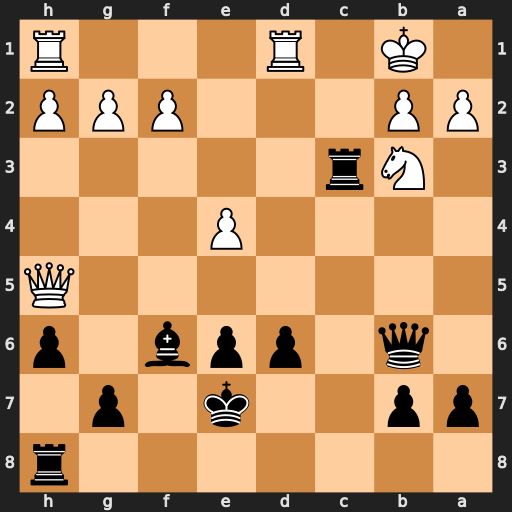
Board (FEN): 7r/pp2k1p1/1q1ppb1p/7Q/4P3/1Nr5/PP3PPP/1K1R3R
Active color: b
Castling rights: -
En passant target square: -
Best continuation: Rxb3 axb3 Qxf2 e5 Bxe5 Qxe5 dxe5